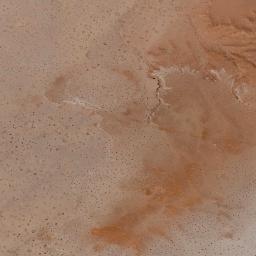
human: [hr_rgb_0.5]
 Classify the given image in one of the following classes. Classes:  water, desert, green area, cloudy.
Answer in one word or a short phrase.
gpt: desert